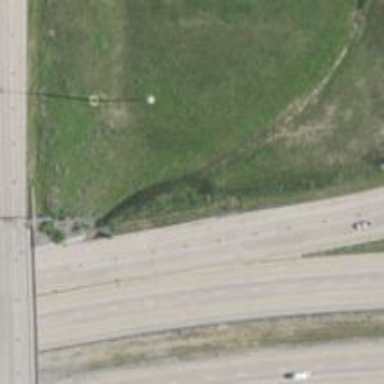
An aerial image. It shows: Onramp on motorway_link.